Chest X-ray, AP view. Patient: 58 years old, sex F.
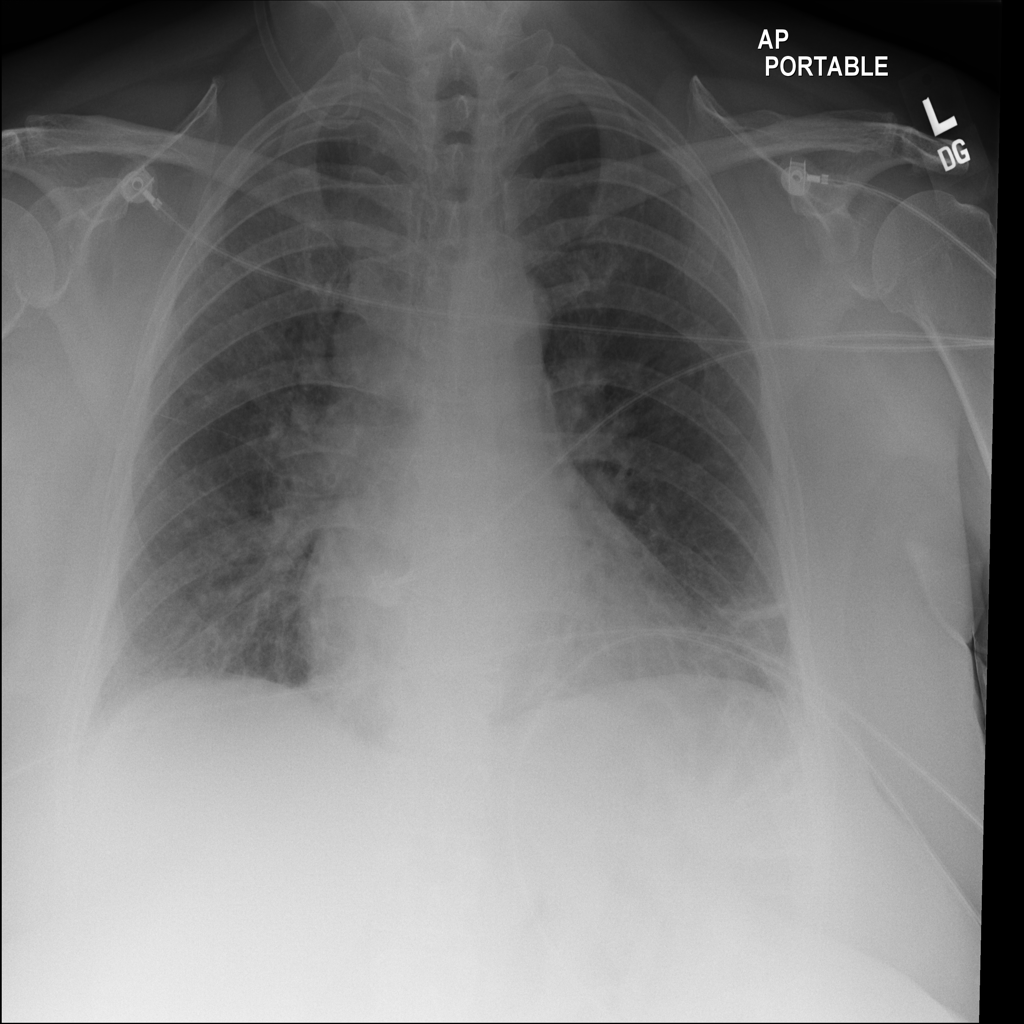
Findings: Atelectasis, Pleural_Thickening